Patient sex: M
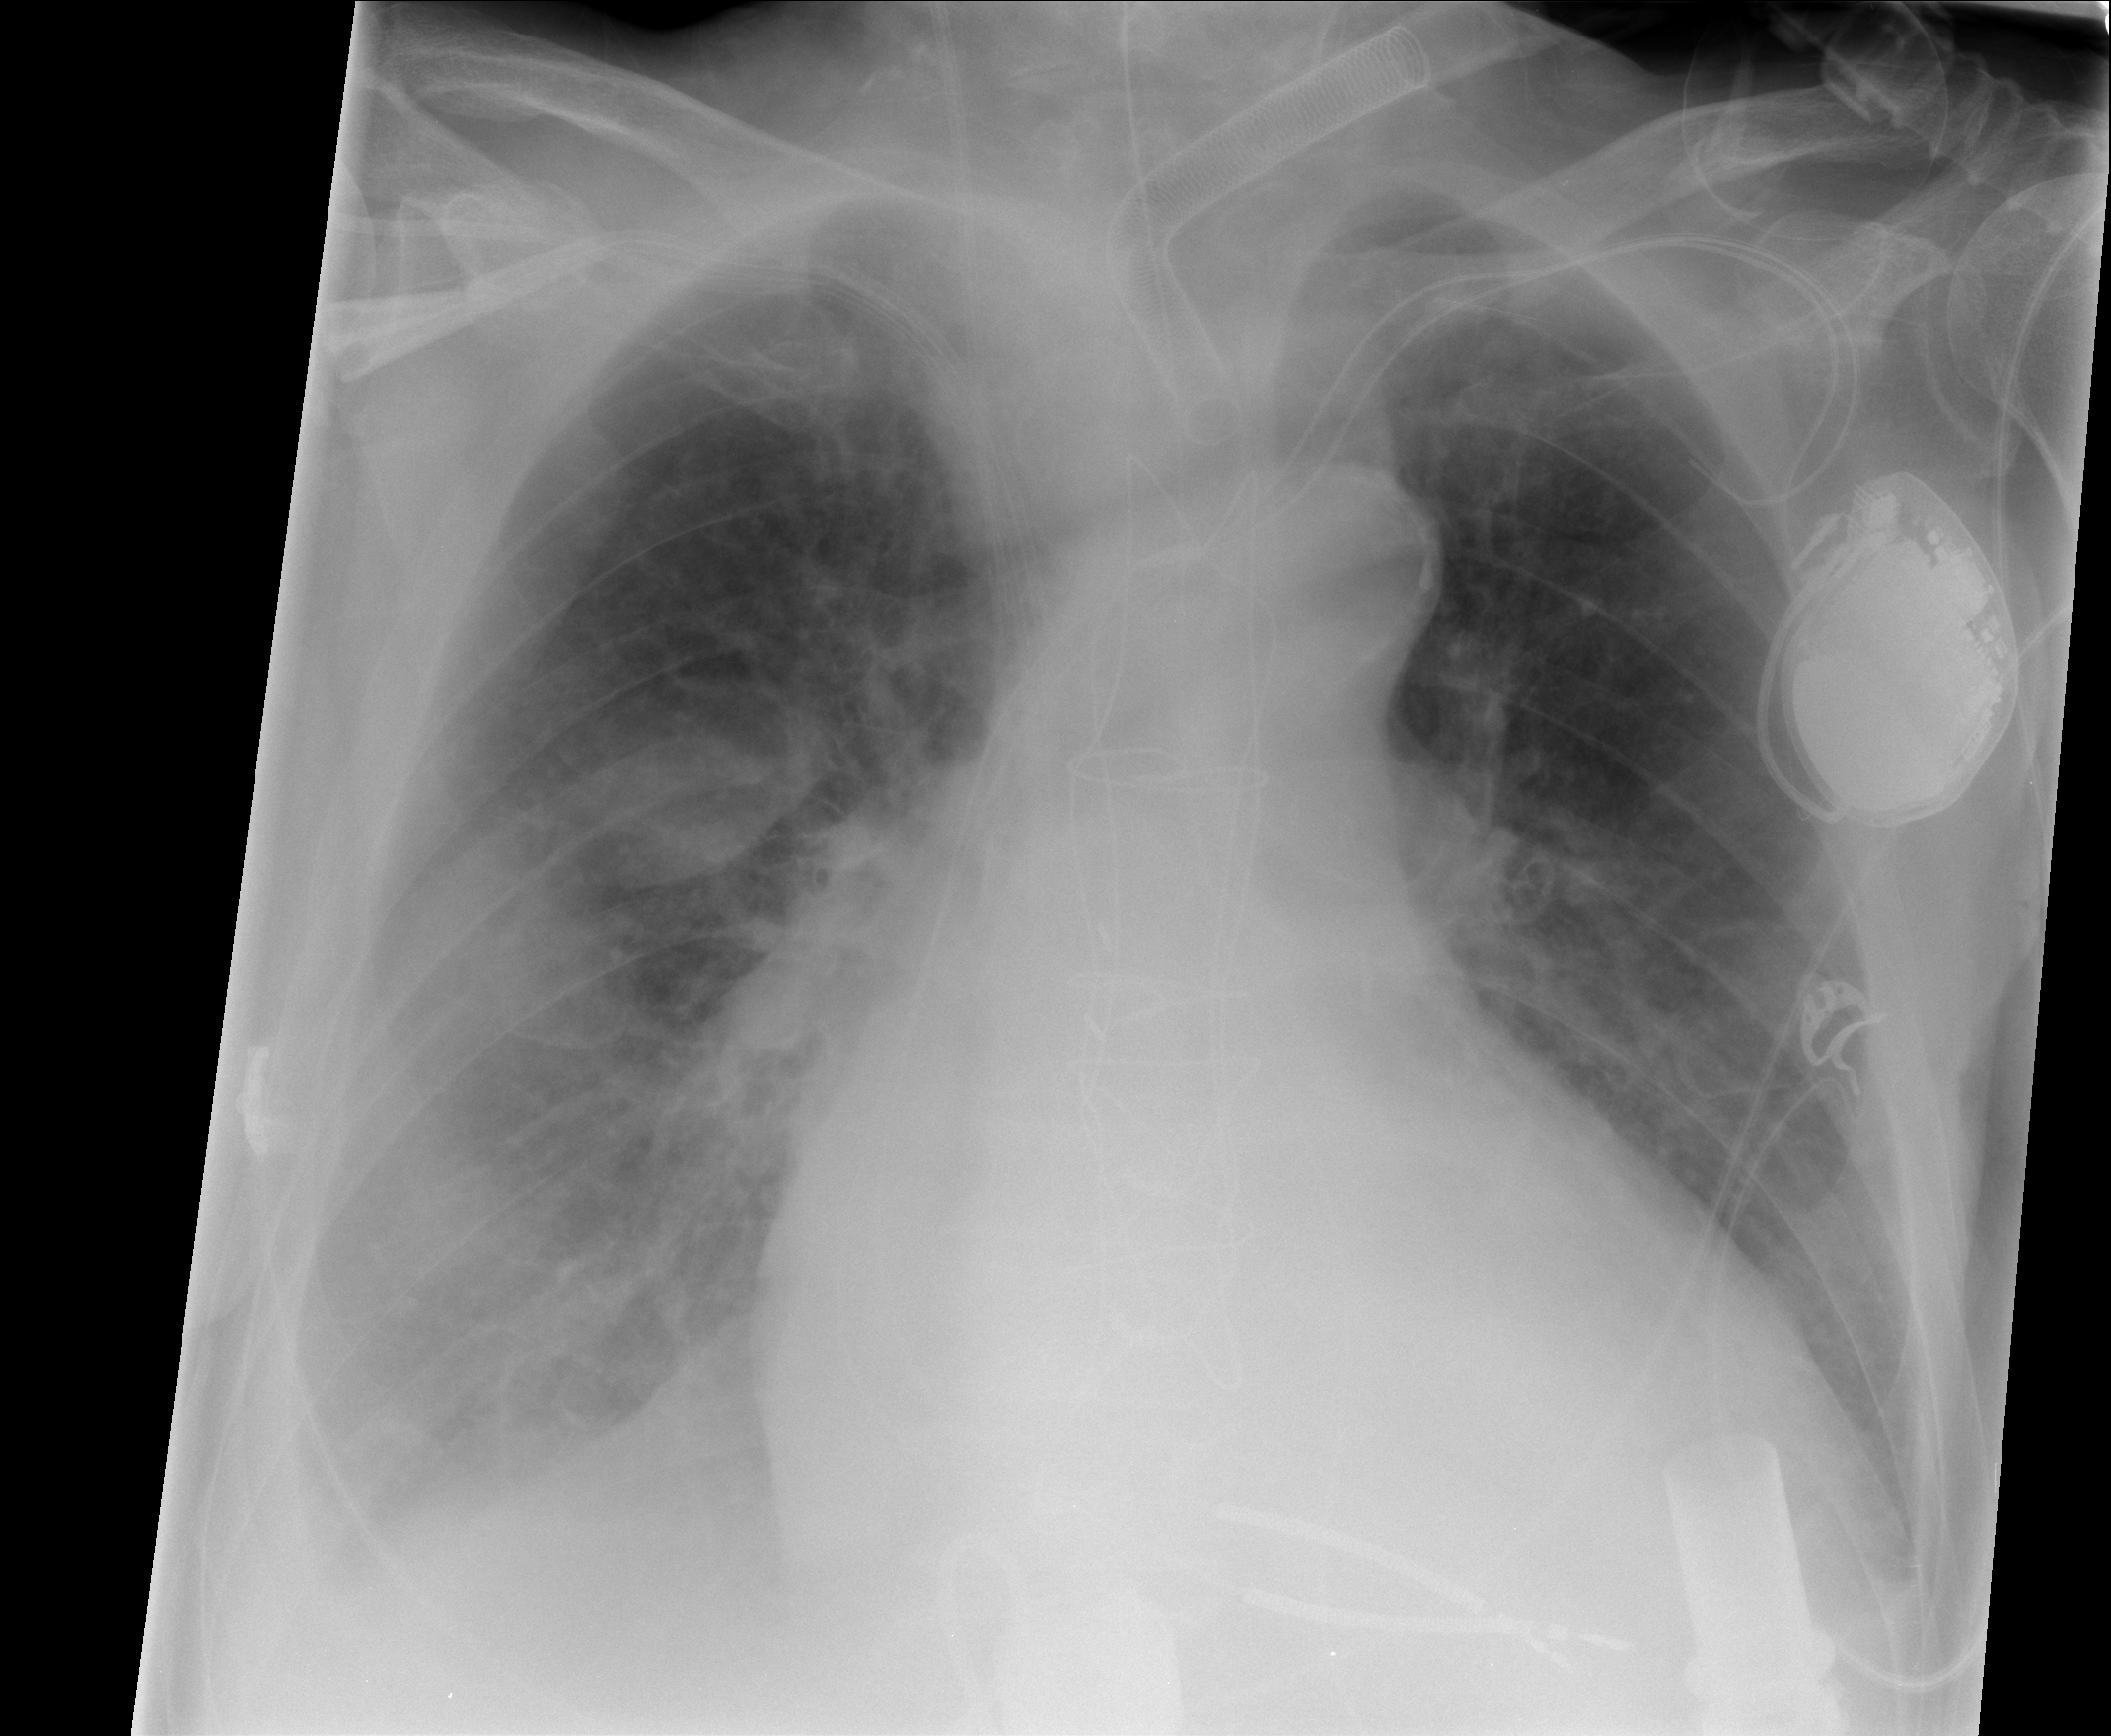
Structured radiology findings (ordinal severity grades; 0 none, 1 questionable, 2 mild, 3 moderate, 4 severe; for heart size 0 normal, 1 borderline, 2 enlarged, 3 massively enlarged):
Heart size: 2
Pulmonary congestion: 2
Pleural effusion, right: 2
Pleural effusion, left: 2
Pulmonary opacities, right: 3
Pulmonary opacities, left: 2
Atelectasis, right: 3
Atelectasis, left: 2